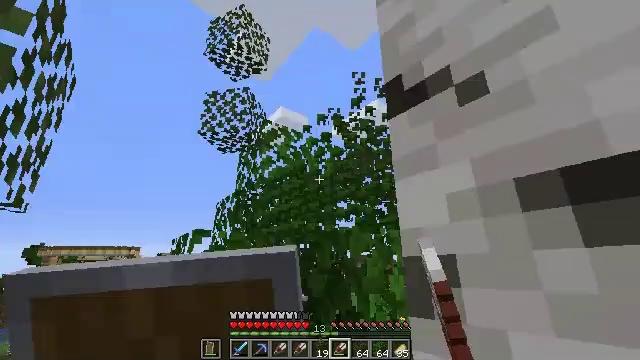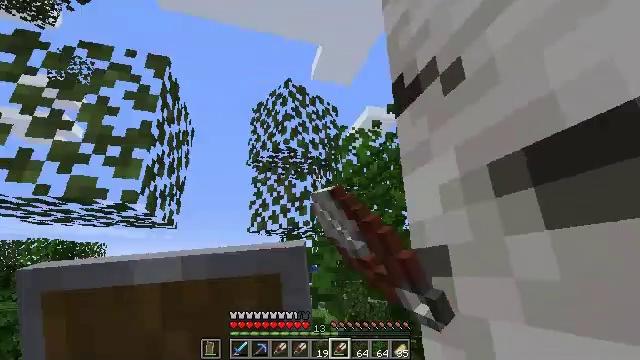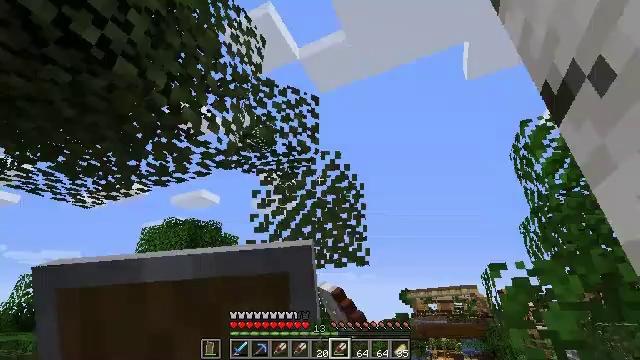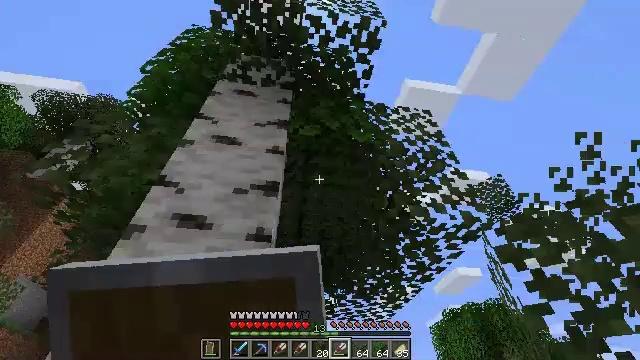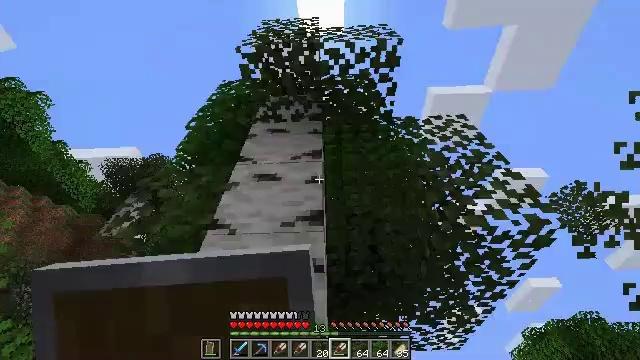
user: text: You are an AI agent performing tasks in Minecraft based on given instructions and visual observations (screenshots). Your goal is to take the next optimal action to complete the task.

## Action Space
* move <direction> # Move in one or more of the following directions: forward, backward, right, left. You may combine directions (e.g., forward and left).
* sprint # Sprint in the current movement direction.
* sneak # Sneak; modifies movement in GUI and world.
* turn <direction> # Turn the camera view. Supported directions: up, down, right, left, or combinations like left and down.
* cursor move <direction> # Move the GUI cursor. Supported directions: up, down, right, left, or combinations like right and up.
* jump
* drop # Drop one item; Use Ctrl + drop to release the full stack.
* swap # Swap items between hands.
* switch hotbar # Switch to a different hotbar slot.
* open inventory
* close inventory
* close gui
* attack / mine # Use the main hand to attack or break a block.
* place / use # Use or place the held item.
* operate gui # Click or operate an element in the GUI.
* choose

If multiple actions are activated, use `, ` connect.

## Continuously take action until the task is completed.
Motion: motion action
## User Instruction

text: Collect some oak leaves.
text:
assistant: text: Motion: move back and move right, turn left, attack / mine
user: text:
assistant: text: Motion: move back, turn left and up, attack / mine
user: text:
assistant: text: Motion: move back, turn left and up, attack / mine
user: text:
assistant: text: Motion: turn left and up, attack / mine
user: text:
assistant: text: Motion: attack / mine